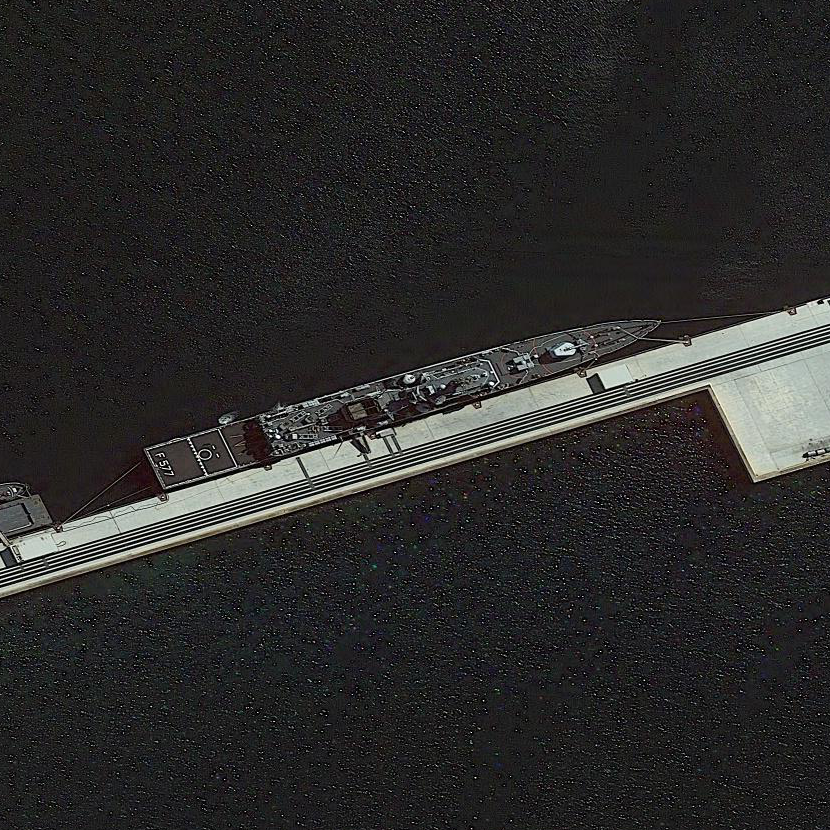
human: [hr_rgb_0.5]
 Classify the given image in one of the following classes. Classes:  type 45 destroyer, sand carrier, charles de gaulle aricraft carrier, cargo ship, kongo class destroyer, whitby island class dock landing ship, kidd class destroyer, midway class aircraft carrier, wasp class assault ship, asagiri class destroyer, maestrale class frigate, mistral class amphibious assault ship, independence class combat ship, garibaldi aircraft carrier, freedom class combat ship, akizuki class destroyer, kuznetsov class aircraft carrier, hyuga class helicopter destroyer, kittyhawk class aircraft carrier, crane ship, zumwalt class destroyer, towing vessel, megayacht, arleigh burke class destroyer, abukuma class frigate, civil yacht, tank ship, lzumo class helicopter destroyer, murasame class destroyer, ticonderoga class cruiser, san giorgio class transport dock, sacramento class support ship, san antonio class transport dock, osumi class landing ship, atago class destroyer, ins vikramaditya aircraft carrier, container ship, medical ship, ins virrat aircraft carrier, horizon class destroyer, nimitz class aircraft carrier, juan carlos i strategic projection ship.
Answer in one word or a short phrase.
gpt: Maestrale class frigate